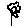
Label: flower